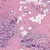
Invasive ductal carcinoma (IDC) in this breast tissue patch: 1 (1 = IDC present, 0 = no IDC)